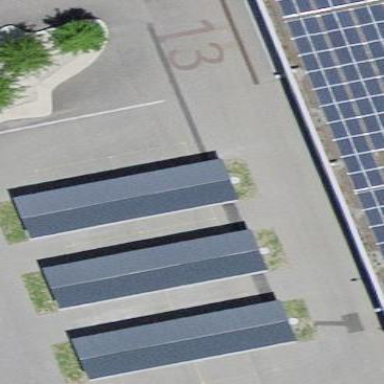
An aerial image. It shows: Rack for bicycle parking.